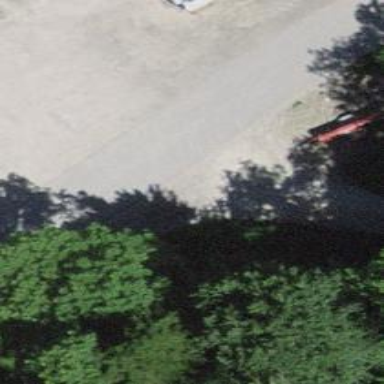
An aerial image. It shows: Asphalt driveway for service vehicles.